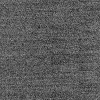
Atmospheric dust classification: dusty